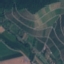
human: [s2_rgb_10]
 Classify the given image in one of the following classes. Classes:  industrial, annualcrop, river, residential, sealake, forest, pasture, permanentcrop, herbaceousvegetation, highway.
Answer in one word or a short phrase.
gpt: PermanentCrop